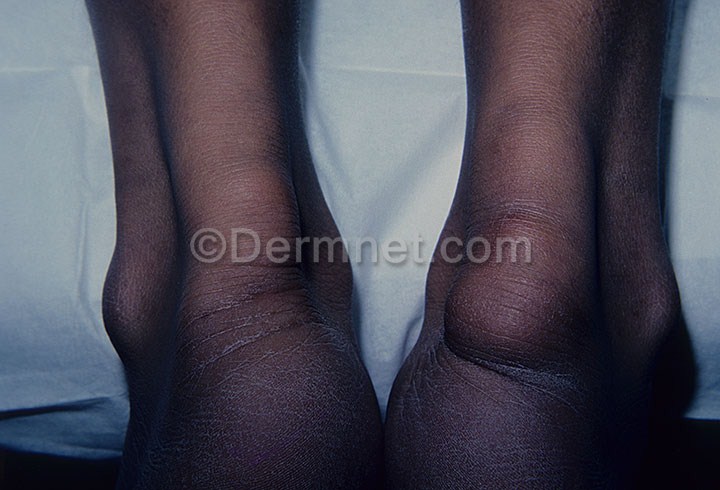
Disease: Systemic Disease